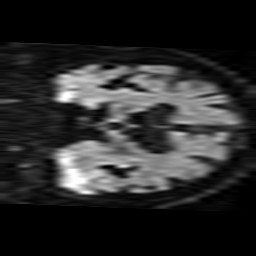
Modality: TRACE
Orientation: coronal
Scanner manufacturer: philips
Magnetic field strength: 1.5 T
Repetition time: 4.769 s
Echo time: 0.07764 s